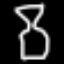
Label: hourglass